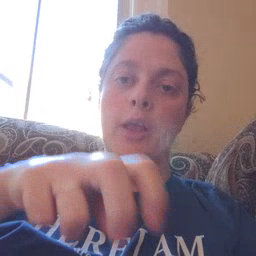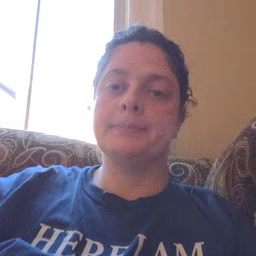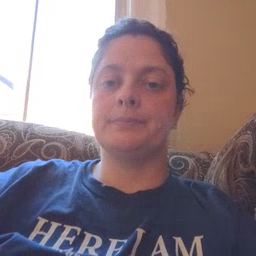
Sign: ride